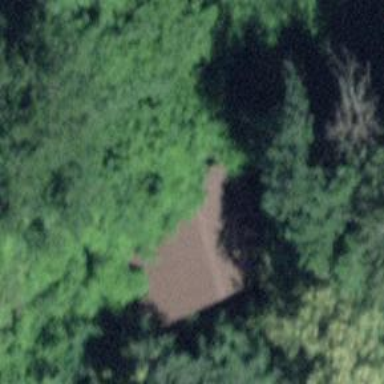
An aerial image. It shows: Barn.